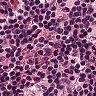
Metastatic tissue present: no